Question: I am using neo4j for one of my project, there's a node which only has a single property as 'name', I want to get that node using ID, it already has a ID but when I use this code
'MATCH (s:SKILLS{ID:65110}) return s'
It returns nothing, heres my node

If the query is wrong then how do I query it using the number
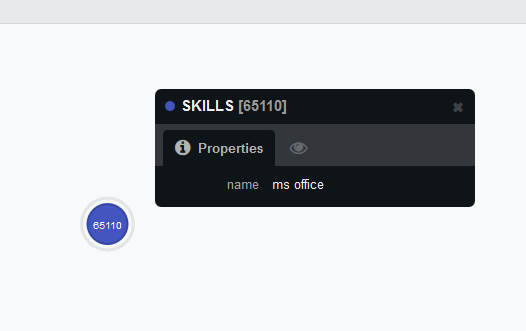
Answer: '''
MATCH (s)
WHERE ID(s) = 65110
RETURN s
'''
The <URL> gets you the id of a node or relationship. This is different from any property called 'id' or 'ID' that you create.